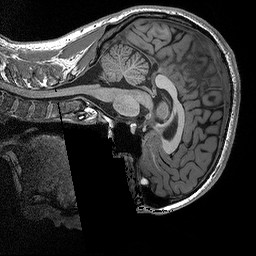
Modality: T1w
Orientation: sagittal
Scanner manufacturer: siemens
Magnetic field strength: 3 T
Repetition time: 2.3 s
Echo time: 0.00298 s